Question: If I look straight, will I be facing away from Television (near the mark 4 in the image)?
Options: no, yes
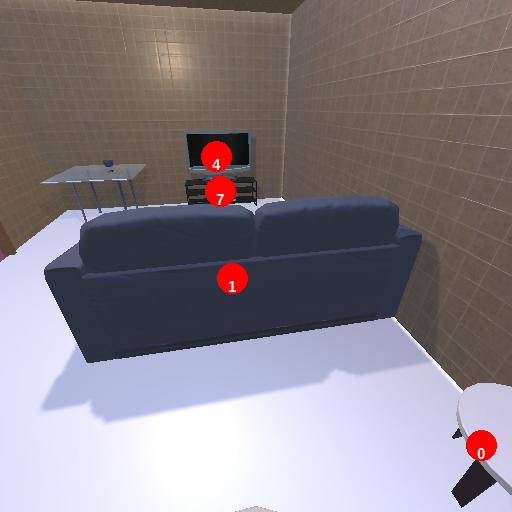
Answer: no